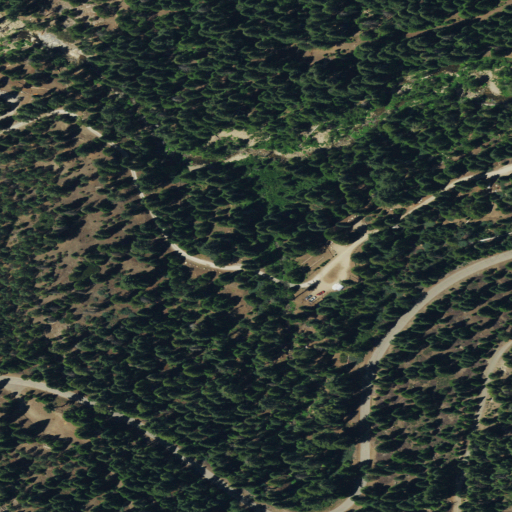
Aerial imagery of valley in California named Horse Canyon containing only evergreen forest